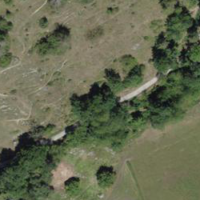
EUNIS habitat code: 24
Species observed at this site:
Erithacus rubecula